Question: I am on win 7 and trying to install a .NET windows service using the service installer. And get the error as shown in the pic. I thought Its becuase I was not admin on that machine and got that error. but then I used an admin account and got the same error. Any idea what could be the reason.

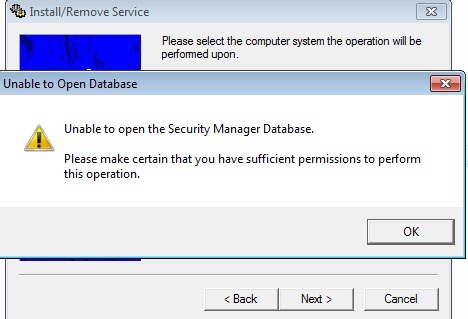
Answer: Run your process elevated. Right click -> Run as administrator.
If you suspect the problem in the installer, it is easy to install service from command line. The command is
'''
sc create <MyServiceName> binPath= <PathToServiceExe>
'''
You will need to execute this command from elevated cmd window.